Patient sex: M
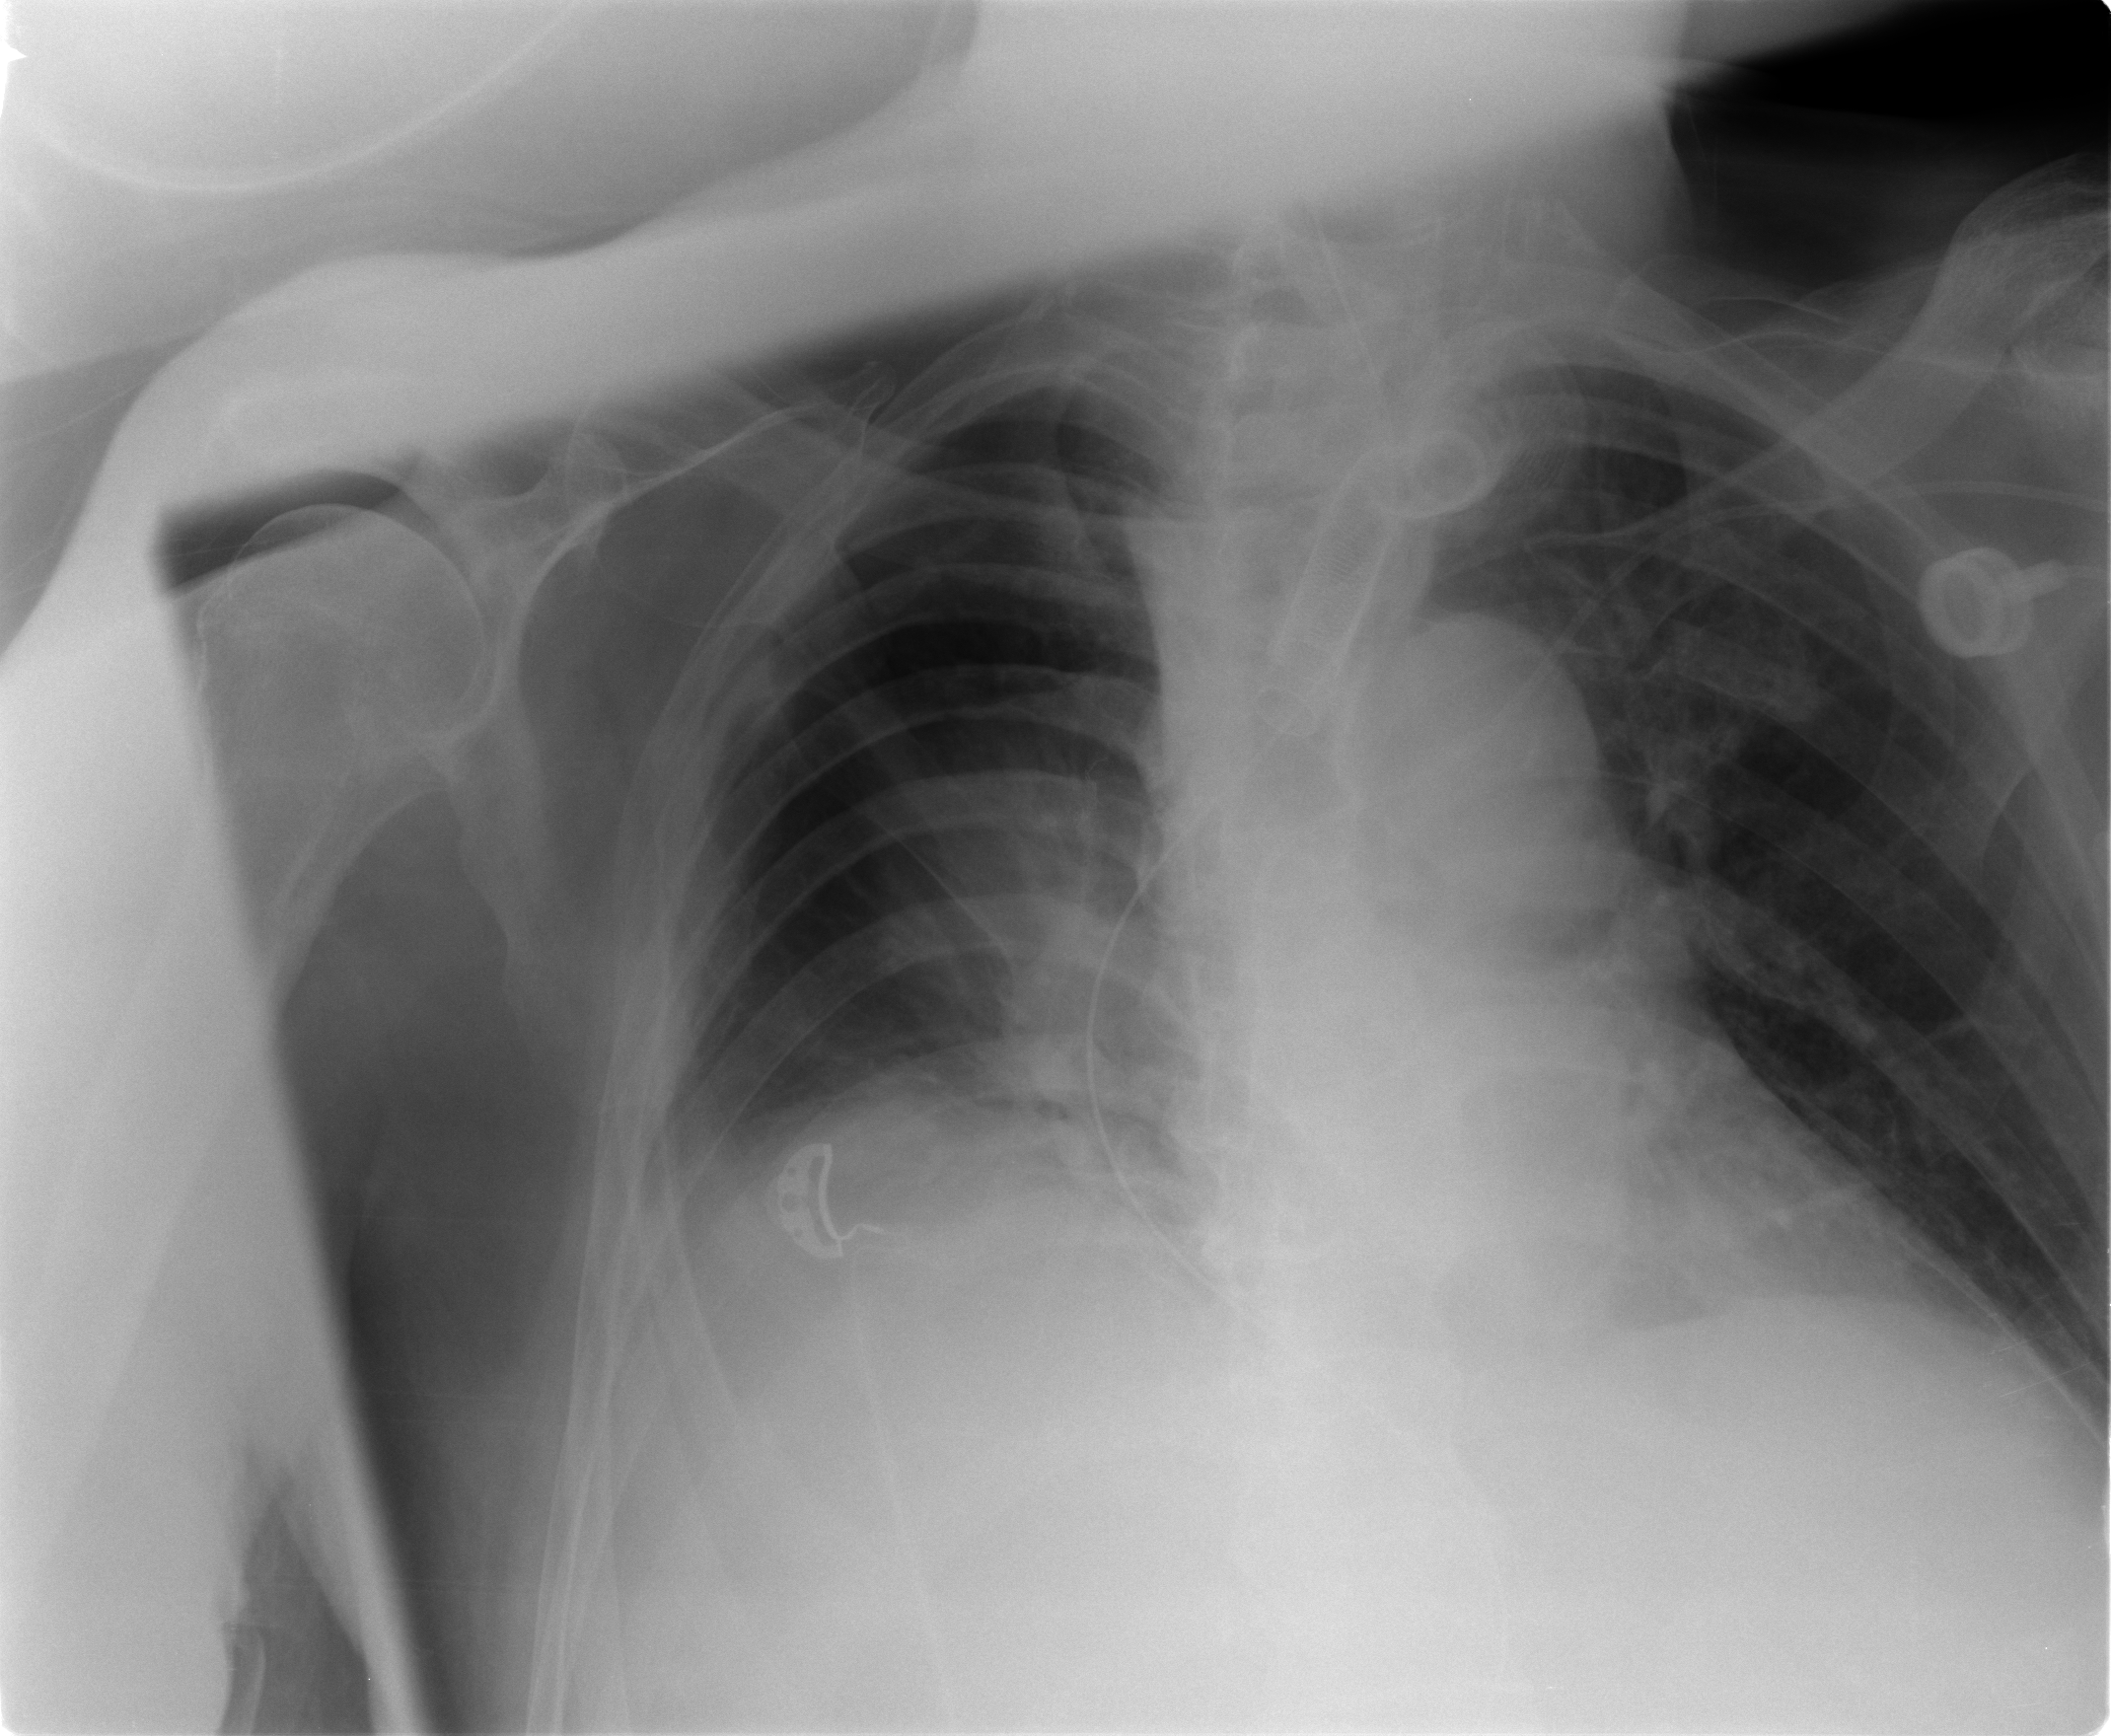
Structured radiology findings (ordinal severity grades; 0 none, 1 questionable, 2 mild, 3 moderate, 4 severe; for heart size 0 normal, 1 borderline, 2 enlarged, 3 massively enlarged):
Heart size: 0
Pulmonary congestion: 0
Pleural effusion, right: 1
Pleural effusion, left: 0
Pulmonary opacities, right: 0
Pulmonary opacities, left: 0
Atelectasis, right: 2
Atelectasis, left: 1